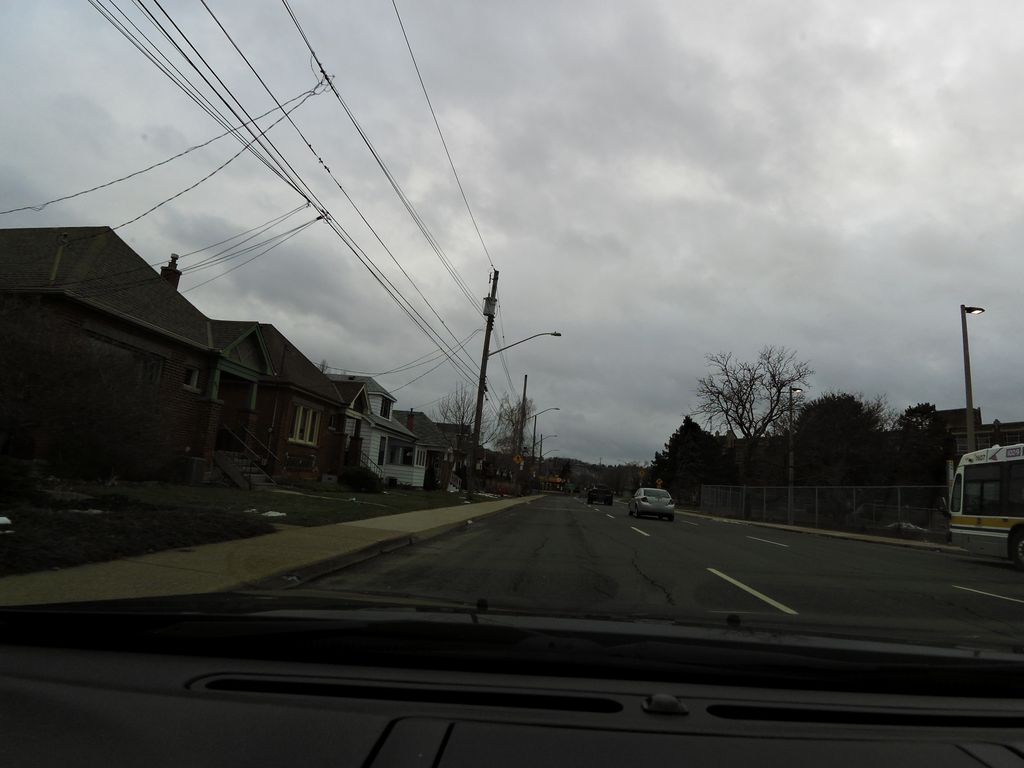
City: hamilton